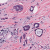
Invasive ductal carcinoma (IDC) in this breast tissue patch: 1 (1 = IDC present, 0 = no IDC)